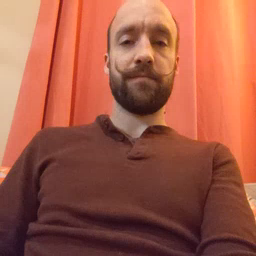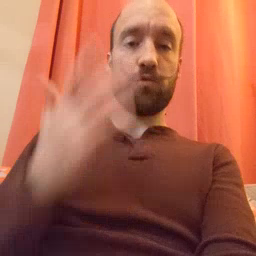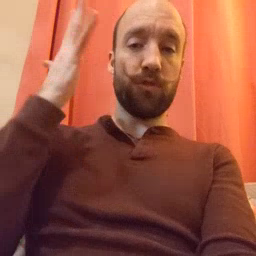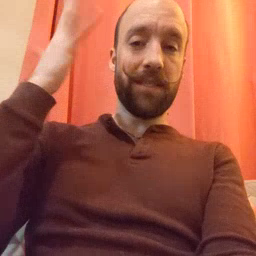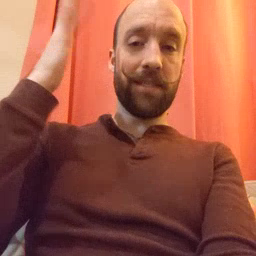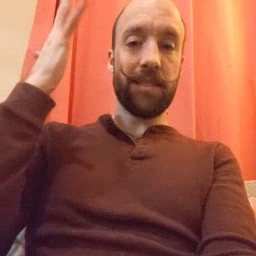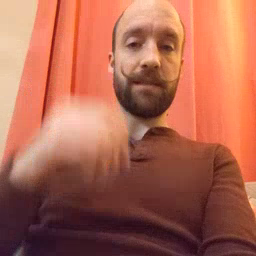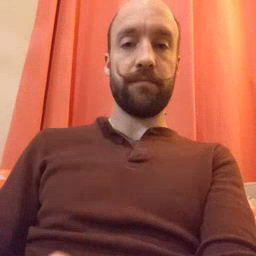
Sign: tree